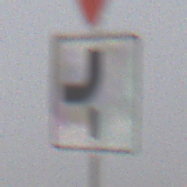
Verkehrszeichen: VerlaufVorfahrtsstrasse7
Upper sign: VorfahrtGewaehren
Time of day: MorningAfternoon
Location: Outdoor (Nature)
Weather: PartlyCloudy
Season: NotSpecified
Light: Natural